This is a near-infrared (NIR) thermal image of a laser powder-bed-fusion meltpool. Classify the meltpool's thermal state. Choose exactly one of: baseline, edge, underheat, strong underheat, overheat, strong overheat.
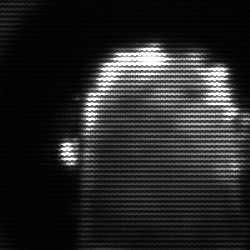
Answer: baseline